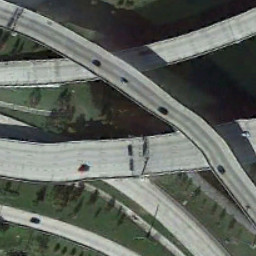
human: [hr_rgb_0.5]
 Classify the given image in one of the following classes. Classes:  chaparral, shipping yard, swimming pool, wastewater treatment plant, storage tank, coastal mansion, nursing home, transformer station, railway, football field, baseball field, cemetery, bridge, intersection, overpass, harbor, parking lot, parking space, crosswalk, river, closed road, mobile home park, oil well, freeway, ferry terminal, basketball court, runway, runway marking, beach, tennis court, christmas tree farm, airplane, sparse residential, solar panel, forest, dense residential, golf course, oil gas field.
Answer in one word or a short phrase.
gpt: overpass